Question: I am using VM for development.
when I connect from ssh command line it is working fine but for mysqlworkbench can not connect.
when I click test connection it returns following thing. I don't know what does that (61) means.

can anybody please save my day.
many thanks in advance.
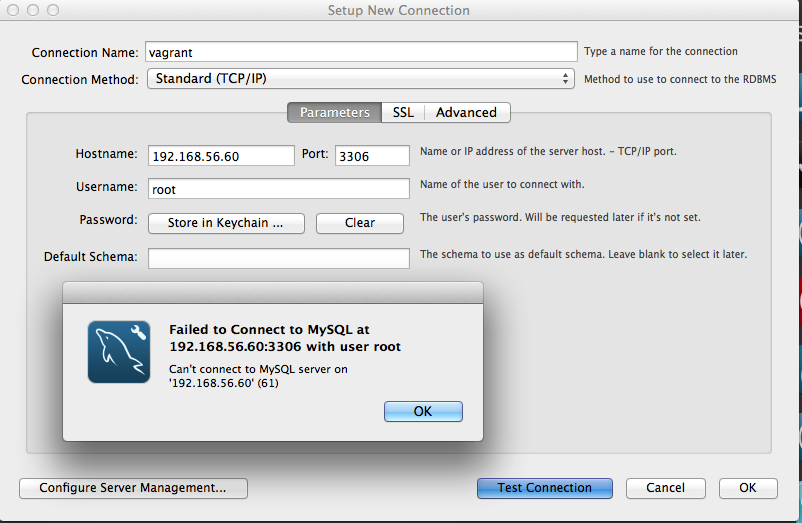
Answer: You need to choose "Standard TCP/IP over SSH" connection method.